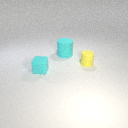
small yellow rubber cylinder to the right of large cyan rubber cylinder